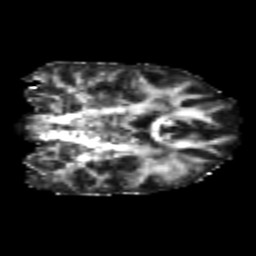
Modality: FA
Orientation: coronal
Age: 23
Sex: female
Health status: healthy
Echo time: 0.074 s